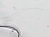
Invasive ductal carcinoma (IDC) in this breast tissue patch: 0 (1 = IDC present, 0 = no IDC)